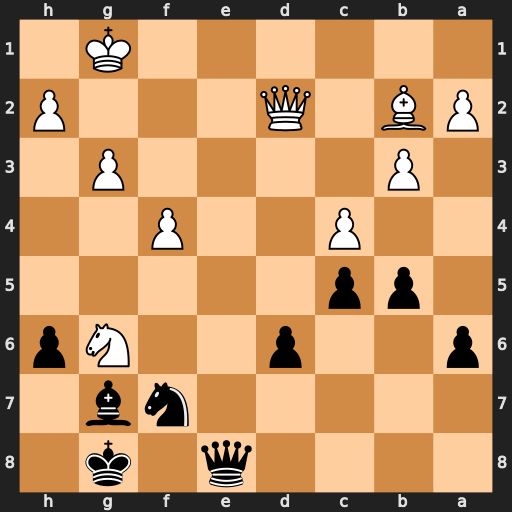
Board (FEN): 4q1k1/5nb1/p2p2Np/1pp5/2P2P2/1P4P1/PB1Q3P/6K1
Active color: b
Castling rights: -
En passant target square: -
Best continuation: Bxb2 Qxb2 Qe1+ Kg2 Qe4+